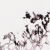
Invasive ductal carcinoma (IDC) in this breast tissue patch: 0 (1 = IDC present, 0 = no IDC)